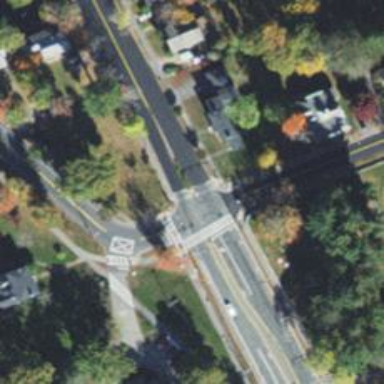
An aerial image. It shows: Marked crossing on footway.